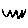
Label: zigzag